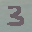
Label: 3